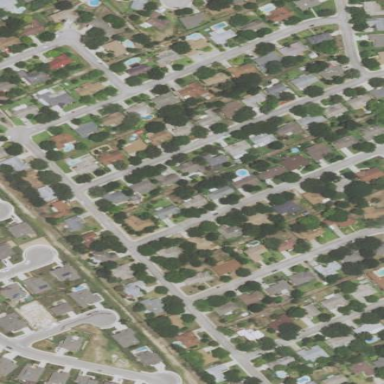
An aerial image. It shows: Residential area composed of single-family homes.